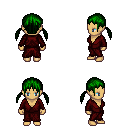
a pixel art fantasy rpg character, female body template, human, tanned skin, red robe, white pants, green twin-tailed hairstyle, four views (front, back, left, right), 2x2 character sprite sheet, small pixel art, hard edges, no anti-aliasing